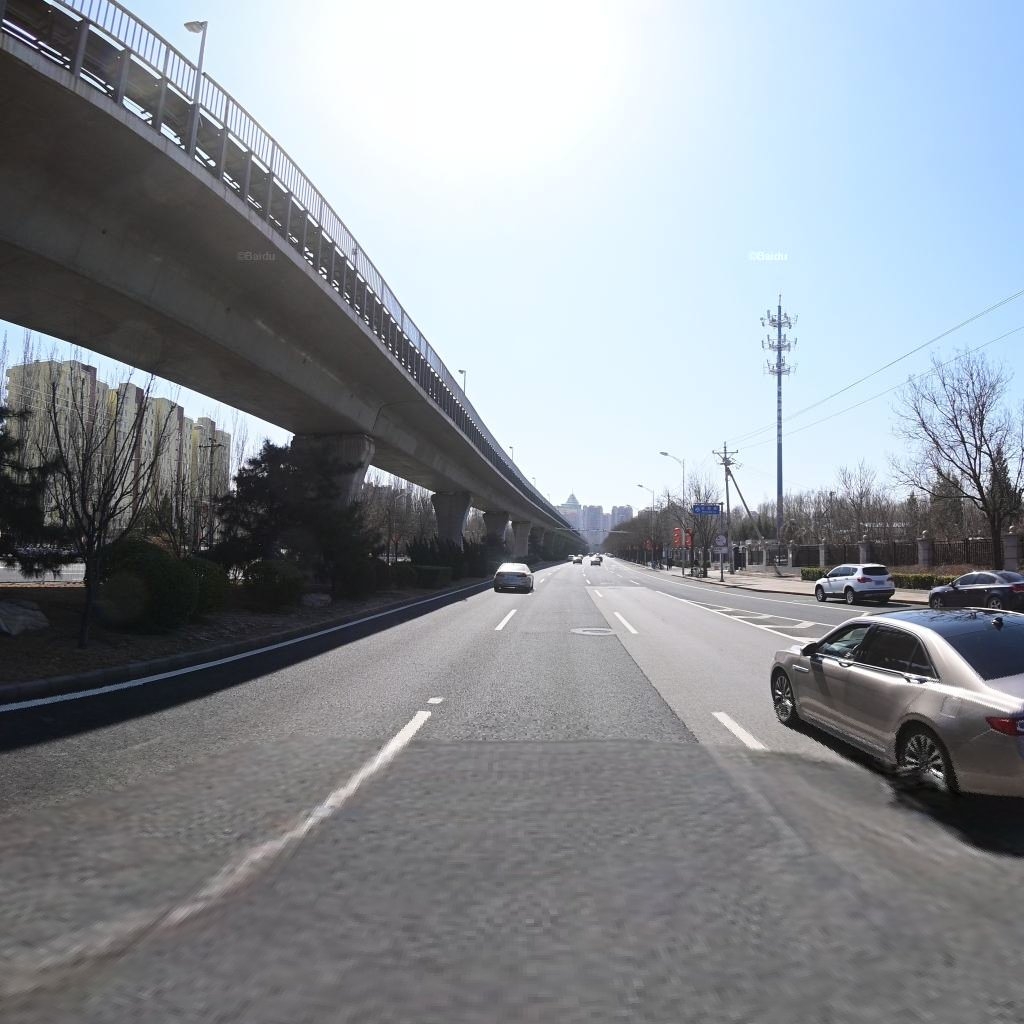
Region: Chaoyang
Road damage annotations: manhole cover, longitudinal crack